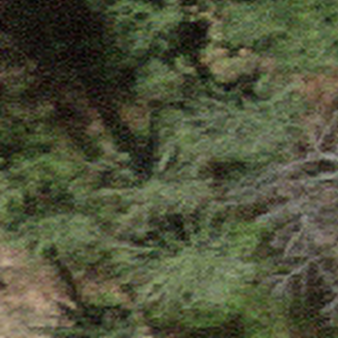
Label: other